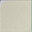
Piece: xx